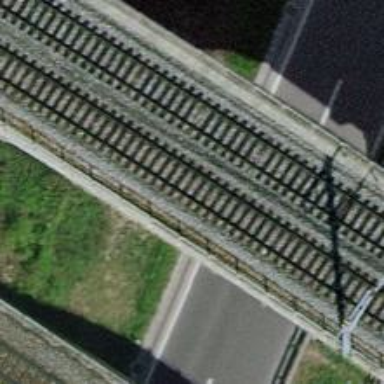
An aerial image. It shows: Railway bridge with electrified tracks and single rail.